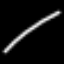
Label: line